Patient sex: M
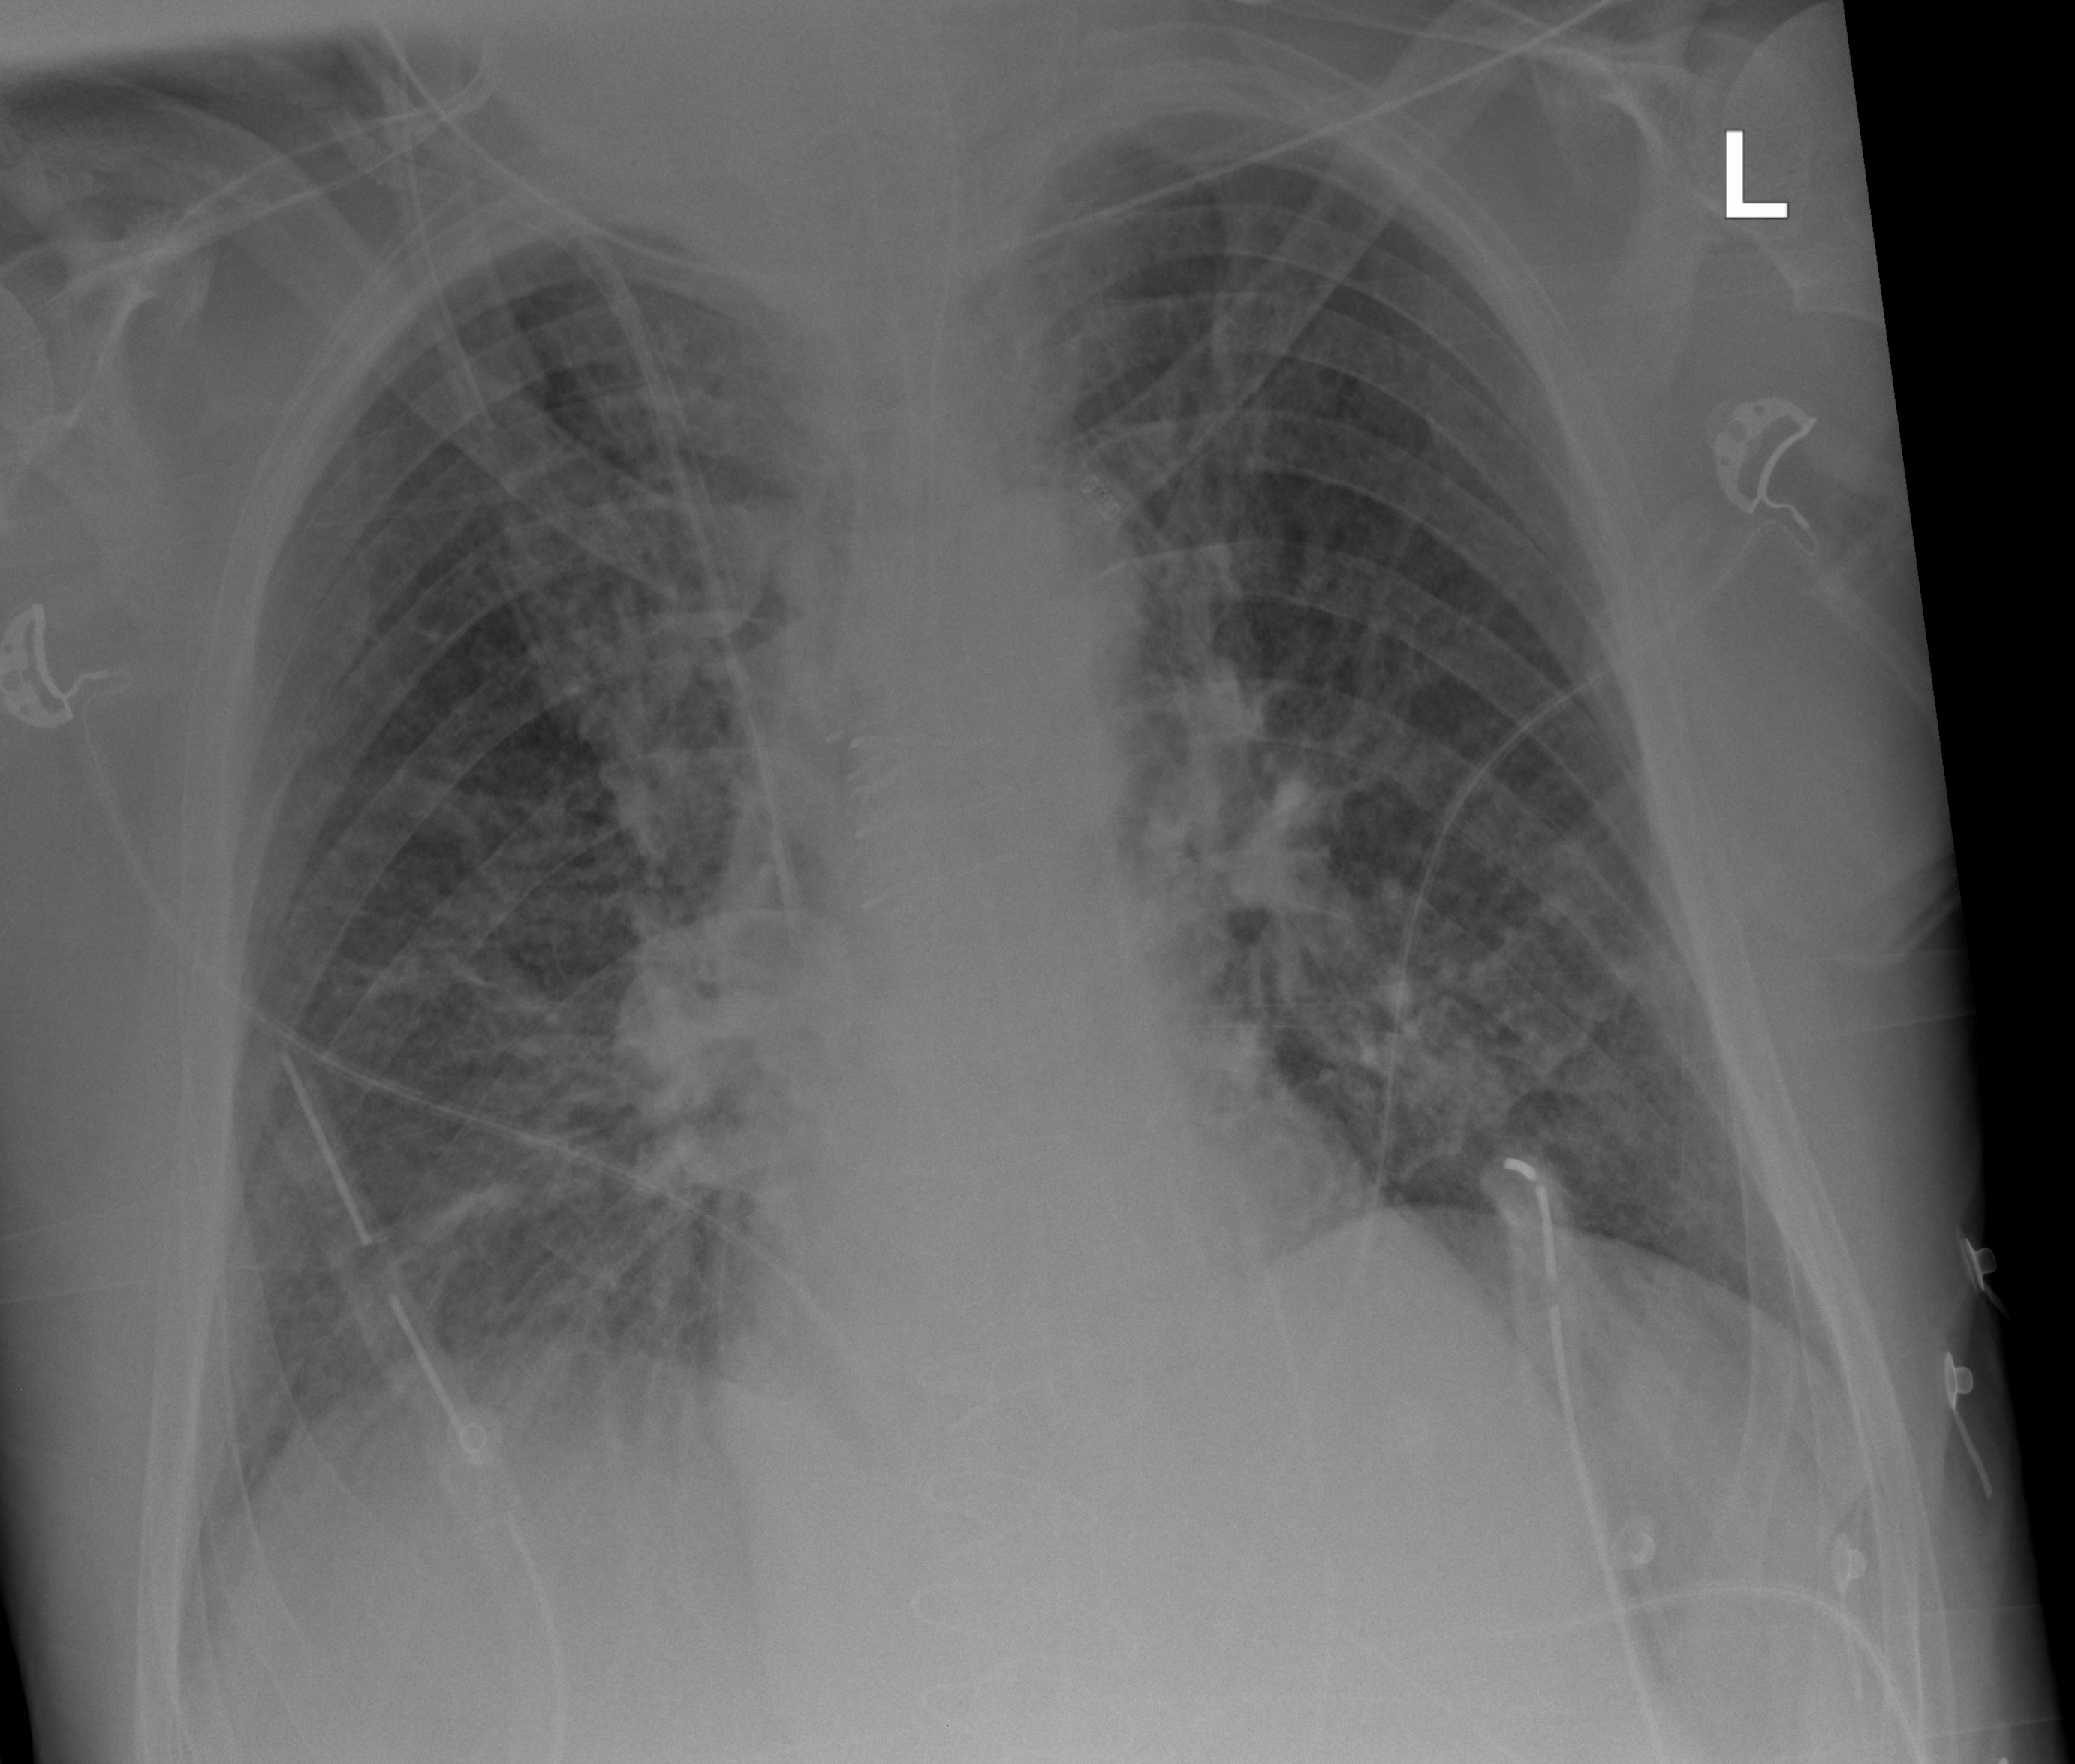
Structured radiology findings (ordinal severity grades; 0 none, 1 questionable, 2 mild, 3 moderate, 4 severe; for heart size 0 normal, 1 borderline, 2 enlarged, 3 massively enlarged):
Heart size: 0
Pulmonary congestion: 2
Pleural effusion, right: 0
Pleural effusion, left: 0
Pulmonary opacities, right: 0
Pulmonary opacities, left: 0
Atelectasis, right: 2
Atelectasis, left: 0